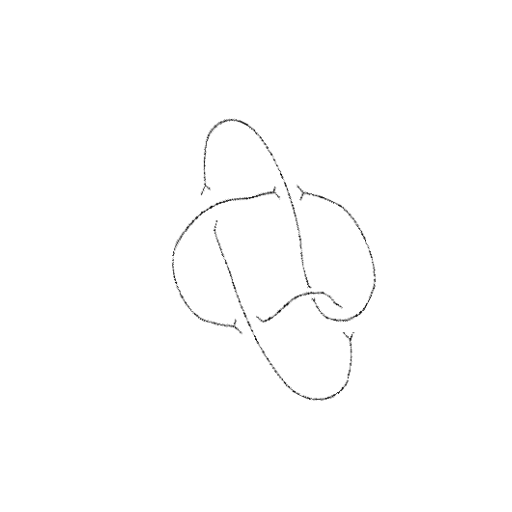
Crossing number: 5